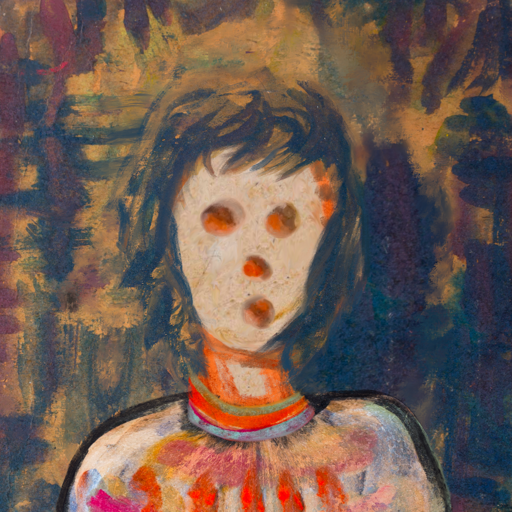
Background: InTheSun, Head And Neck Front: Rupkatha, Face Front: Rupkatha, Bust: Childish, Hair Front: InTheSun, Head Accessory: Blank, Second Necklace: Blank, Necklace: Sisters, Baby: Blank